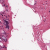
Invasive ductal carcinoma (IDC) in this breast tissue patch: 0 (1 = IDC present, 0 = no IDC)